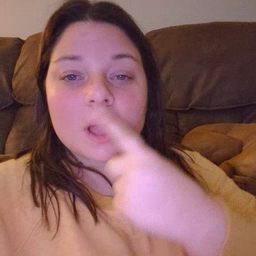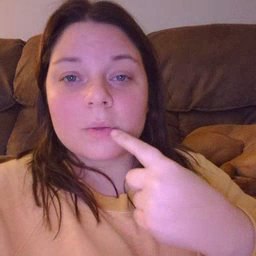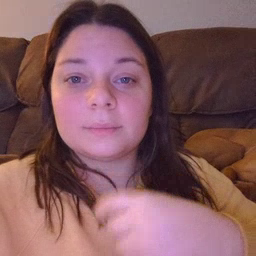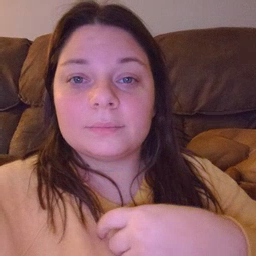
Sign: mouth